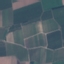
Land use / land cover class: PermanentCrop